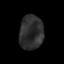
Tissue: skin
Cell type: Epithelial cells
Senescence score: 0.2781
Nuclear area (px): 803
Mean DAPI intensity: 45.729